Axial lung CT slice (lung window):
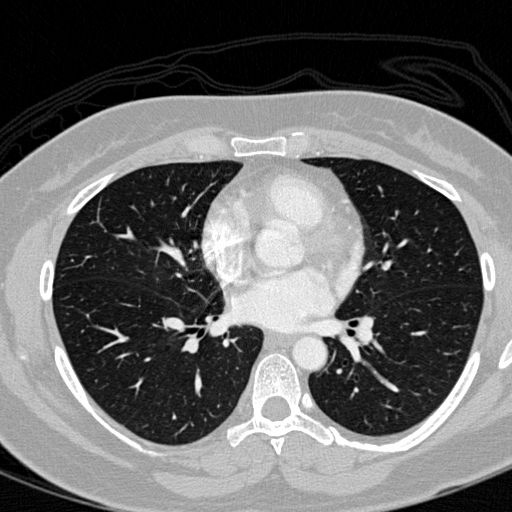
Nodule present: no